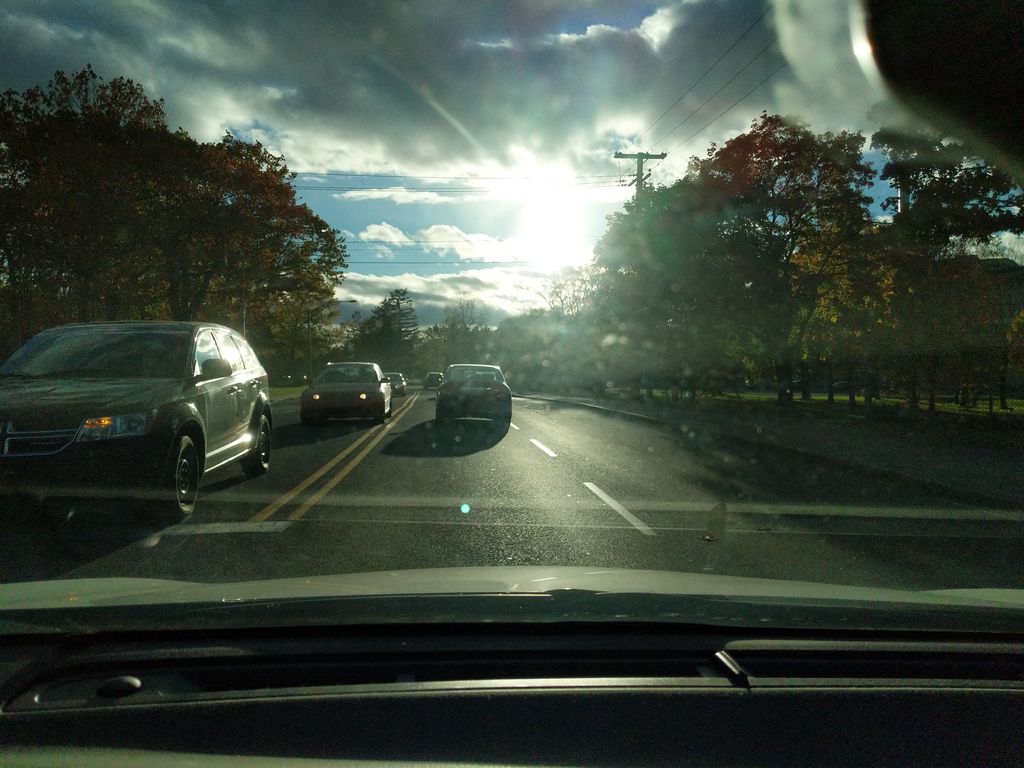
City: quebec_city